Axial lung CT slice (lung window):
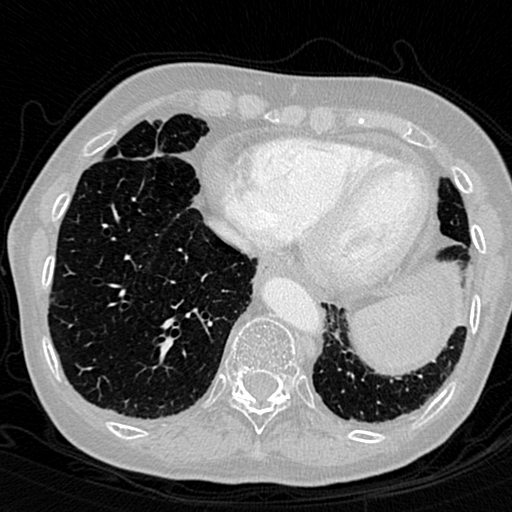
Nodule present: no